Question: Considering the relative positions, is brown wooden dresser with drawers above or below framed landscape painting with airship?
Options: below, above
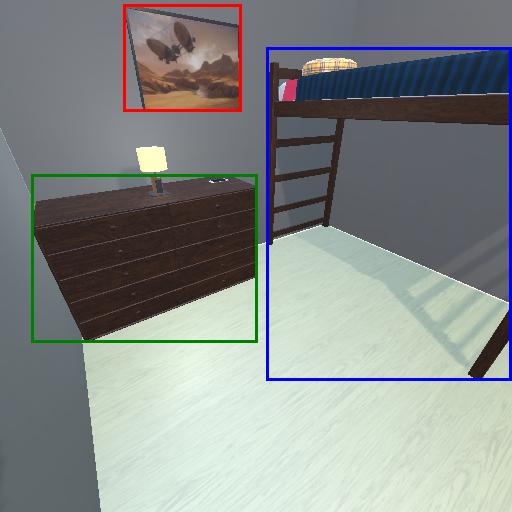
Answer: below